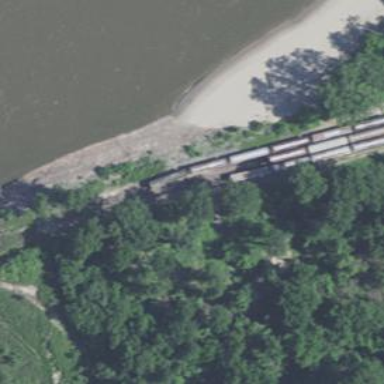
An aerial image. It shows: Rail spur service.